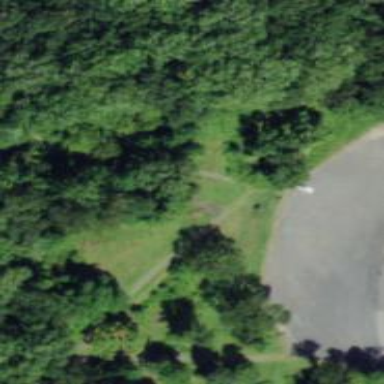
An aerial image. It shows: Bridleway.